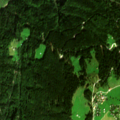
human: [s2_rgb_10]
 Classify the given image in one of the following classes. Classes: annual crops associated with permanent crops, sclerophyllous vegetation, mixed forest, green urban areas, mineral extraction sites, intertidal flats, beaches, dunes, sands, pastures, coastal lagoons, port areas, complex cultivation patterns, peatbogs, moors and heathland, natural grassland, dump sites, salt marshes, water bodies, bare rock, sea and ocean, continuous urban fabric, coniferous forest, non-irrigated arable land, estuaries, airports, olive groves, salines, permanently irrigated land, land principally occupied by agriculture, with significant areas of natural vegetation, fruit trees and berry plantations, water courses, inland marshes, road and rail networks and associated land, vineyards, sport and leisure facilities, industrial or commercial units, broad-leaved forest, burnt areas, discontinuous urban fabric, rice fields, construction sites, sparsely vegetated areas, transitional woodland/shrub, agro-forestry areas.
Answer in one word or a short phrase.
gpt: pastures, coniferous forest, mixed forest